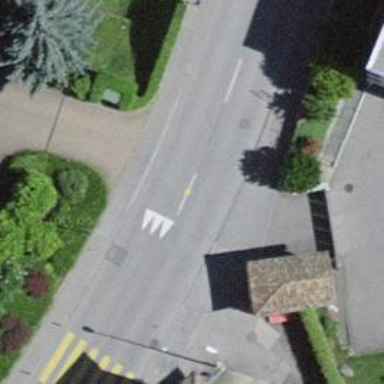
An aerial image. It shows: Traffic hump for calming the traffic.